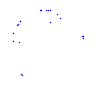
Particle: kaon